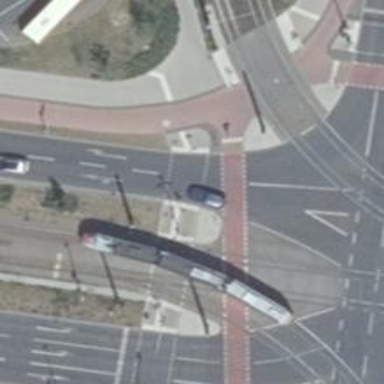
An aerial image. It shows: Road with traffic signals at crossing.